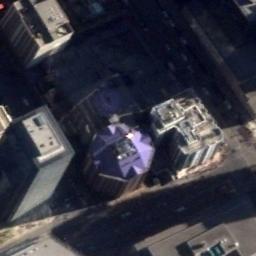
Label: church